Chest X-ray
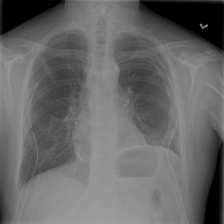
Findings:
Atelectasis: positive
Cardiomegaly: negative
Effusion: negative
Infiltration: negative
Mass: negative
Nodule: negative
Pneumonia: negative
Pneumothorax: positive
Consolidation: negative
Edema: negative
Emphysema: negative
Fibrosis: negative
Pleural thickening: negative
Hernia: negative